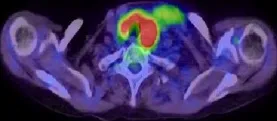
B; Transverse section of the thyroid on 18F-FDG PET/CT imaging before admission. Diffuse uptake in bilateral thyroid lobes was observed.
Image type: radiology (pet)